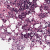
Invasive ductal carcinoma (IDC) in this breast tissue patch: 1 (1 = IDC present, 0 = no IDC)